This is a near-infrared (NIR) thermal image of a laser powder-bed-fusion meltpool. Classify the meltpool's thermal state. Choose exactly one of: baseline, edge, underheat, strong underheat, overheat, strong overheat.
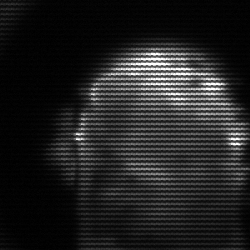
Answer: baseline